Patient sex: M
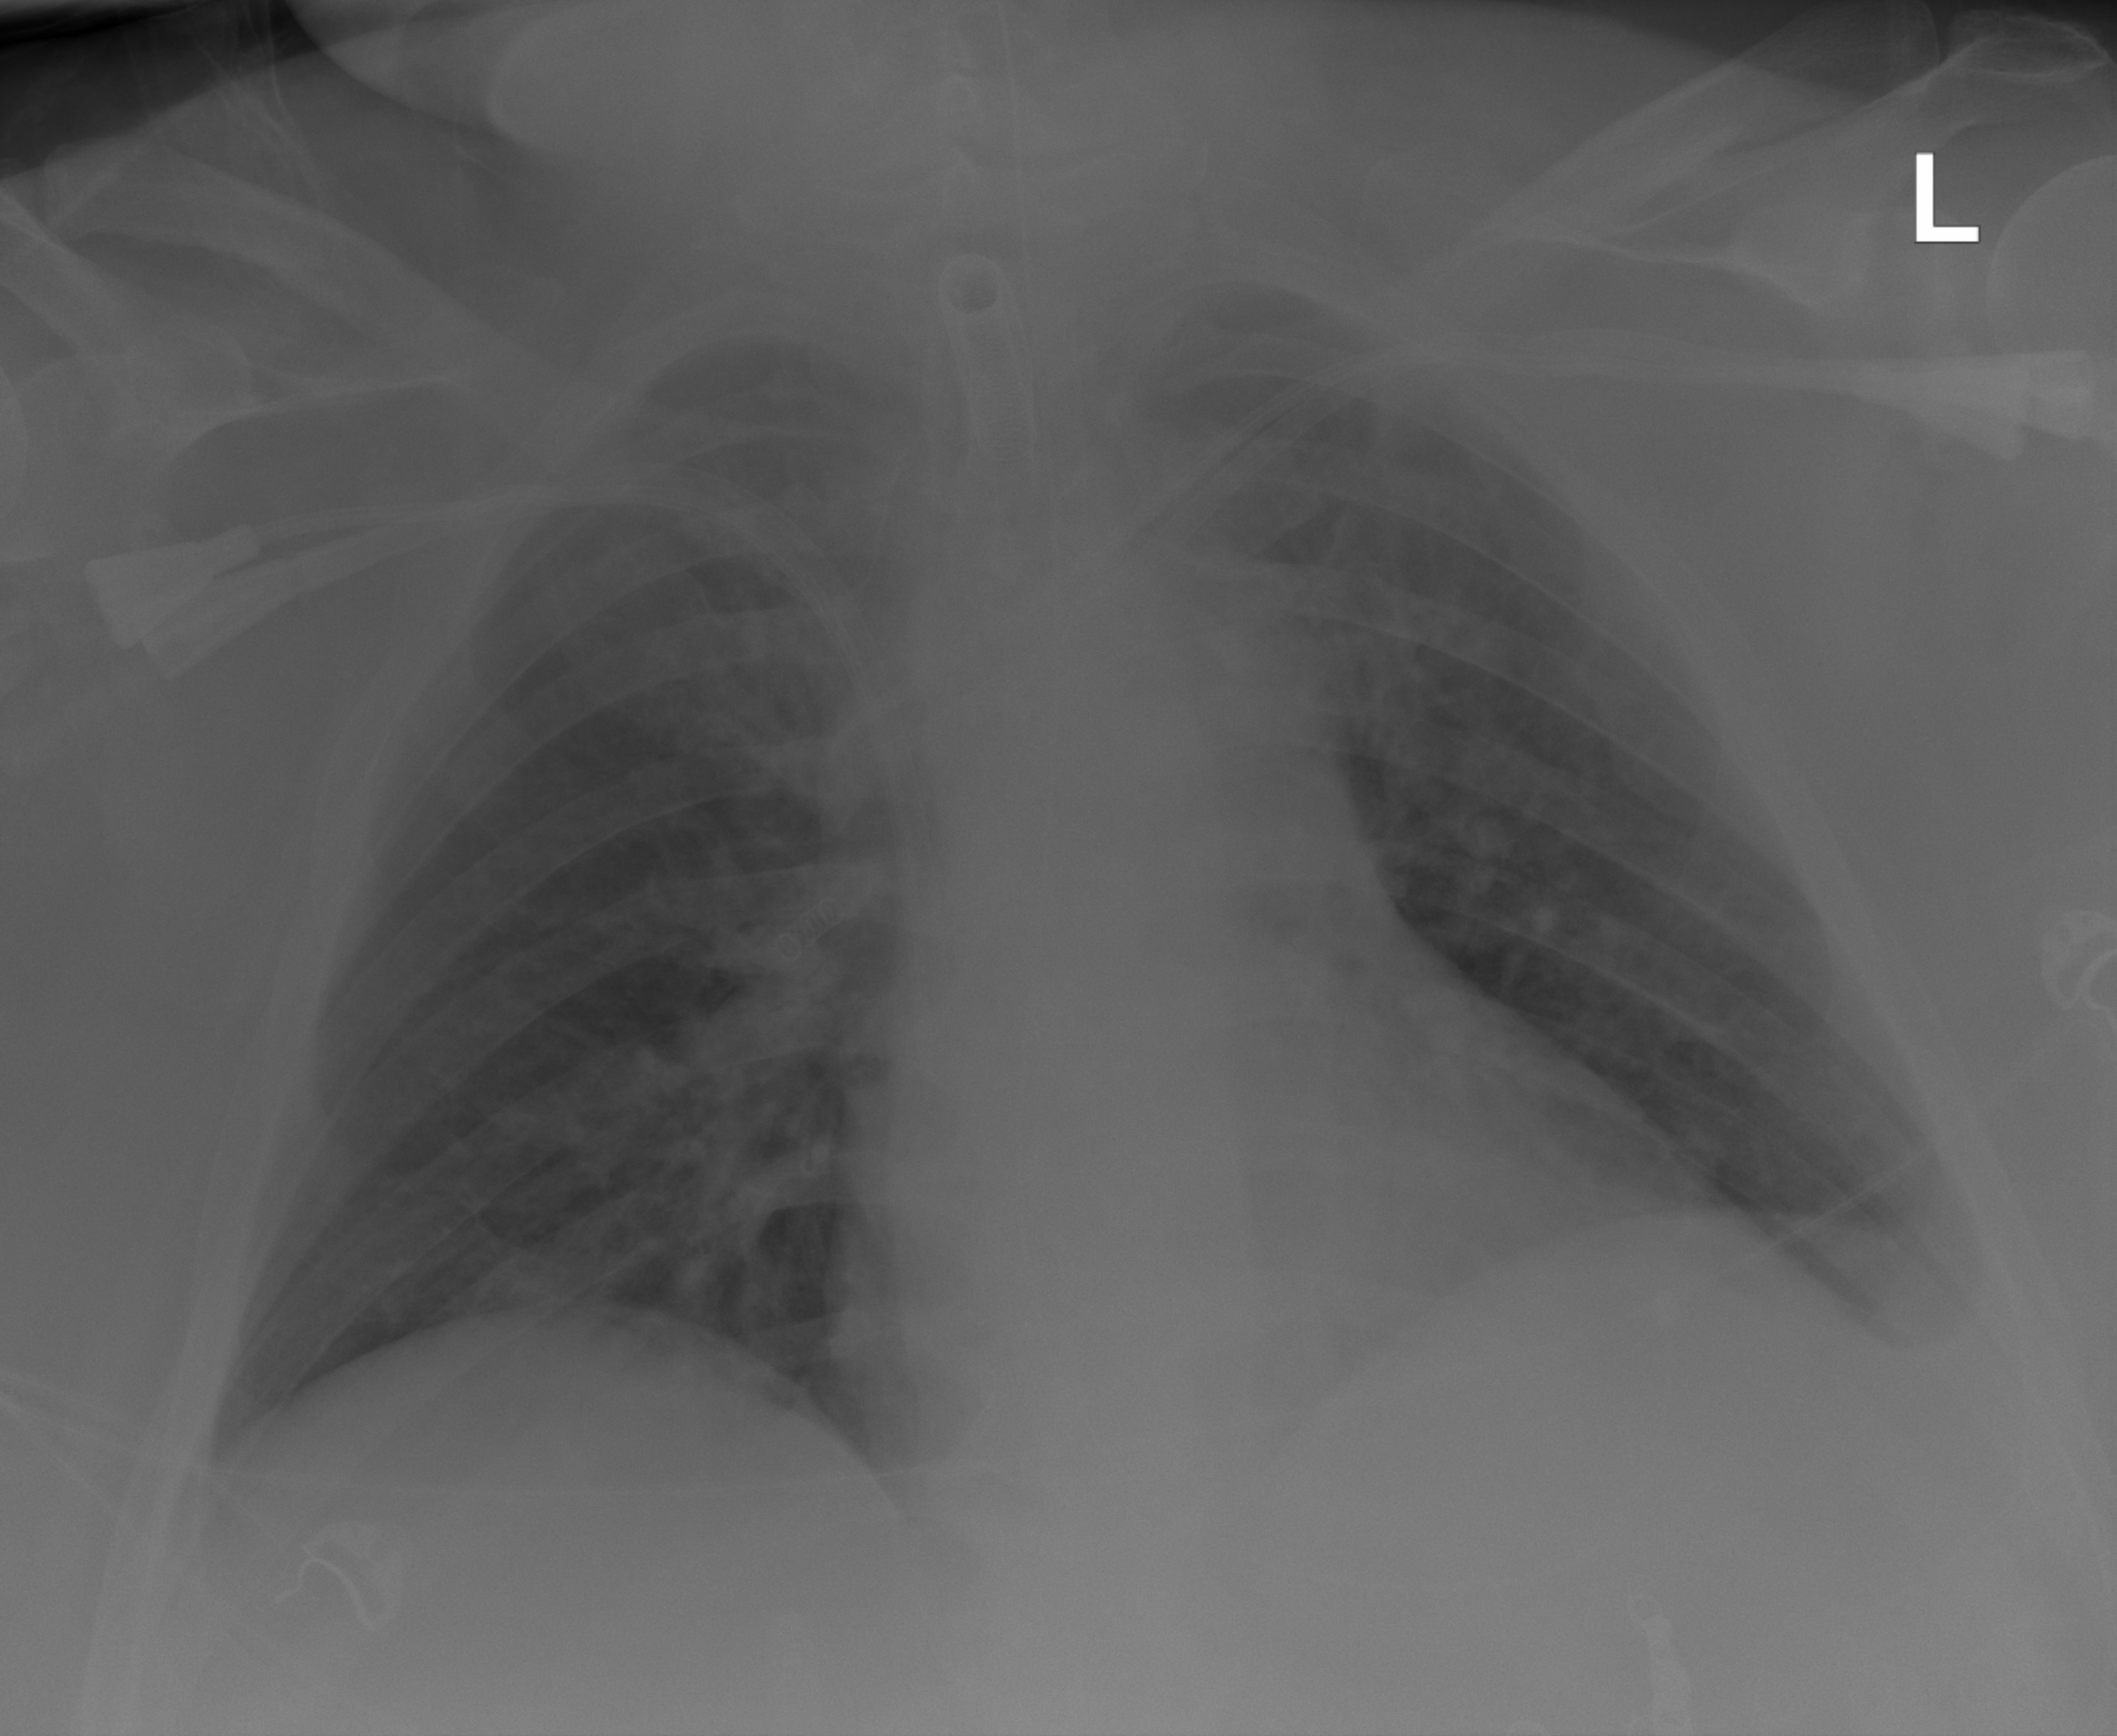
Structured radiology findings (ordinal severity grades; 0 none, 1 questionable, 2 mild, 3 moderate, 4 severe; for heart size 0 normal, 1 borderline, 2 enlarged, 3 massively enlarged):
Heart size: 2
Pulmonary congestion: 2
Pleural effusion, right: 0
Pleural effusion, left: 2
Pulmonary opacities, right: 0
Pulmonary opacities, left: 0
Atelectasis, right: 0
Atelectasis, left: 2